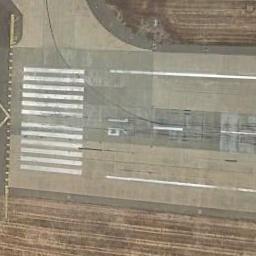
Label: runway